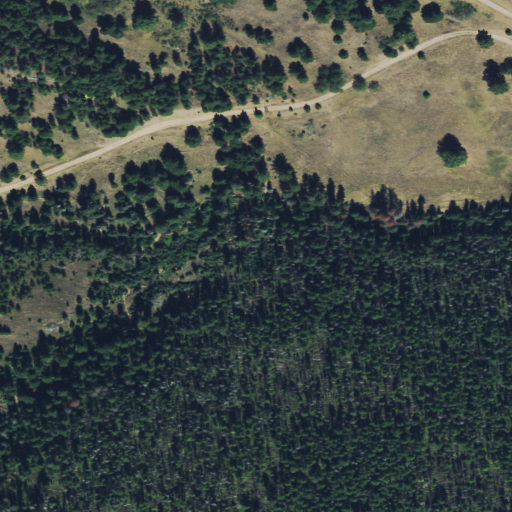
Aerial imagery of valley in Montana named Miller Gulch containing evergreen forest, shrub, and grassland